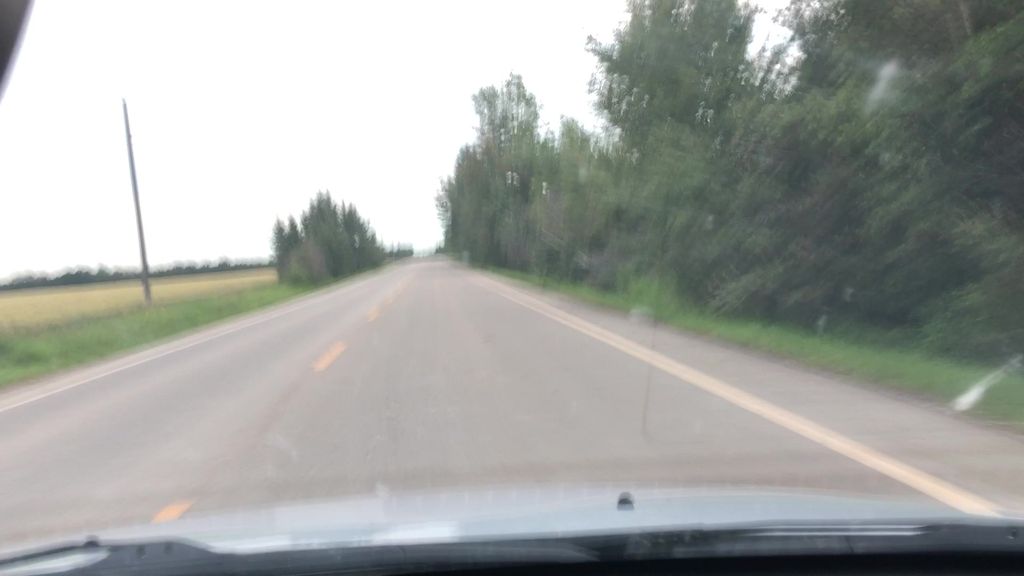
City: edmonton